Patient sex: M
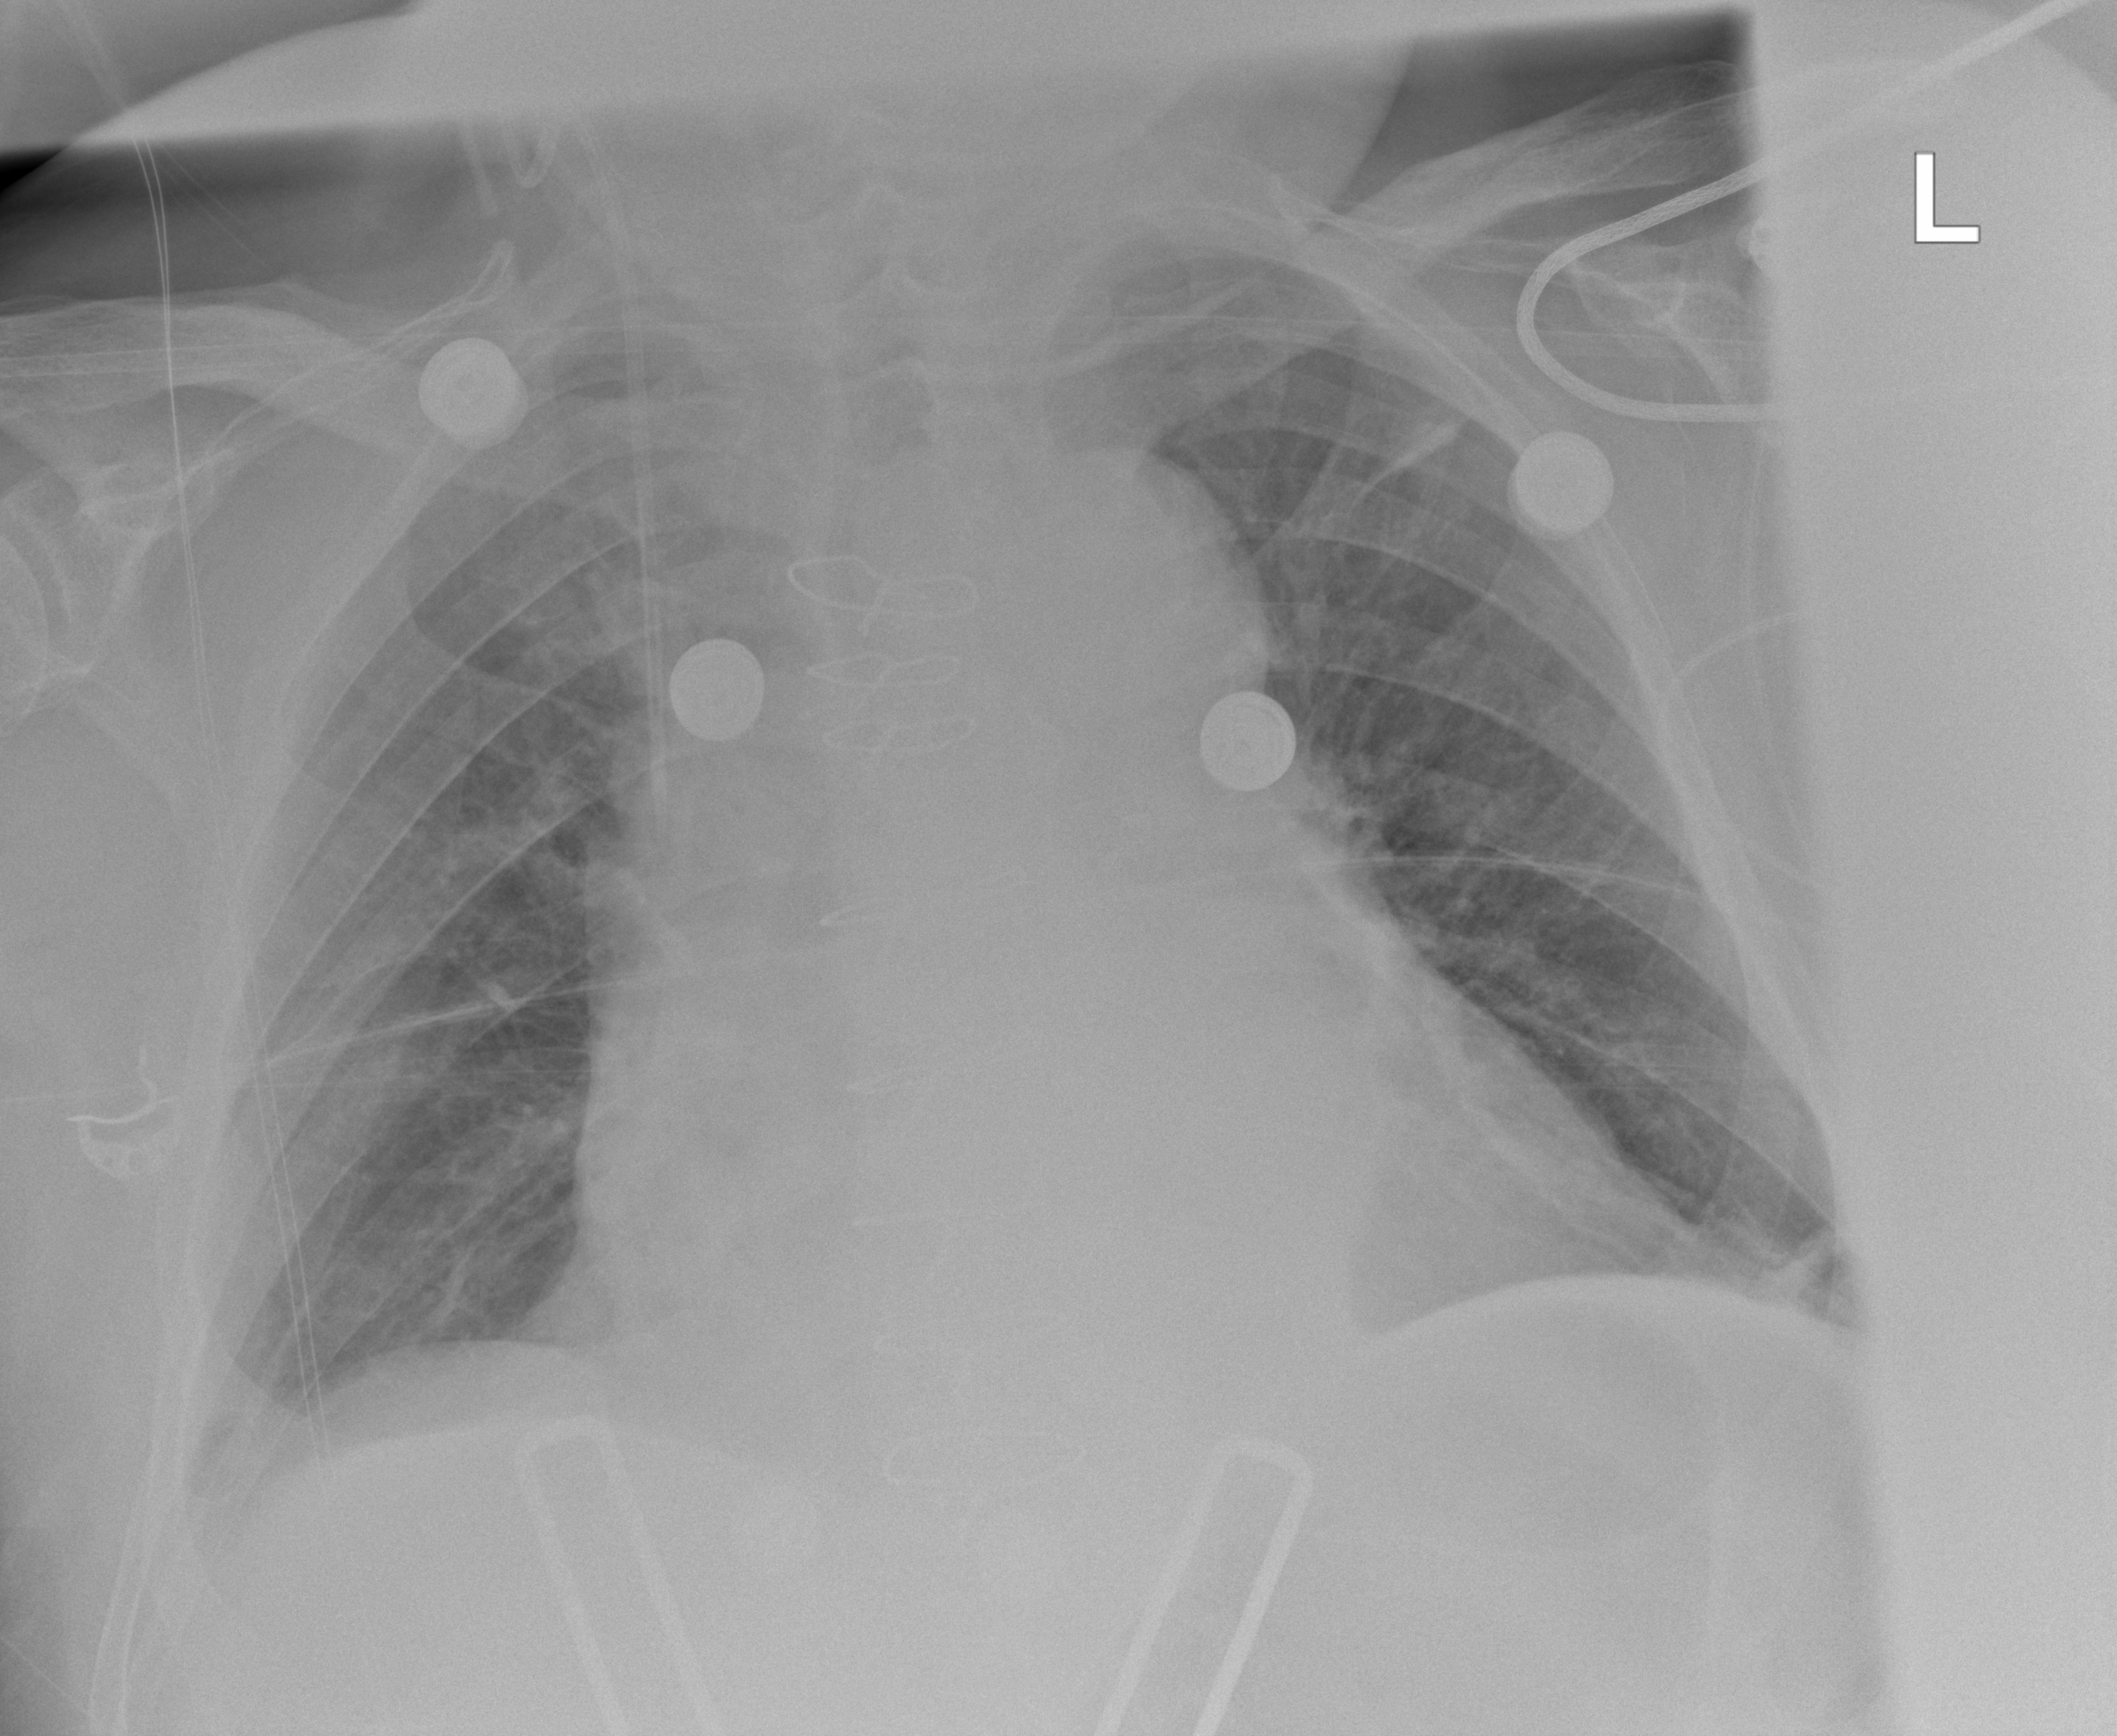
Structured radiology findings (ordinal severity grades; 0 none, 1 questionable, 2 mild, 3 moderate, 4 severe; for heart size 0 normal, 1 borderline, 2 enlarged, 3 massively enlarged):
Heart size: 2
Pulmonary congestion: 0
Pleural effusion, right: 1
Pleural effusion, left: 2
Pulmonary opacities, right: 0
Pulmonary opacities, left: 0
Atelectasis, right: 2
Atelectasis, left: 2